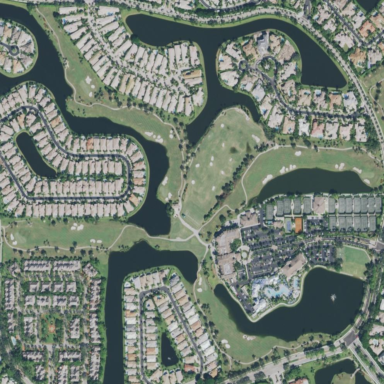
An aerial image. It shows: Golf course.